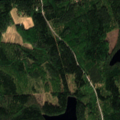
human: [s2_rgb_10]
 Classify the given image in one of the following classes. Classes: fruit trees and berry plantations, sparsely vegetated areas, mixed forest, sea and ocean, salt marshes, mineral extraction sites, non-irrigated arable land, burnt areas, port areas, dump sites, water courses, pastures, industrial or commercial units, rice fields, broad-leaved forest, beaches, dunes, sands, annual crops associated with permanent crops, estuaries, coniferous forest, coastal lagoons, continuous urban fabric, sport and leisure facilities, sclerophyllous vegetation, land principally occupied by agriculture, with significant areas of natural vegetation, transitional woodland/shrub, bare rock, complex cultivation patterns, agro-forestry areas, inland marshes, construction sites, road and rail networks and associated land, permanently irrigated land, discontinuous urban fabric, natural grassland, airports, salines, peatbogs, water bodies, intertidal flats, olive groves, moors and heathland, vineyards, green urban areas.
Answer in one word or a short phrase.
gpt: coniferous forest, mixed forest, transitional woodland/shrub